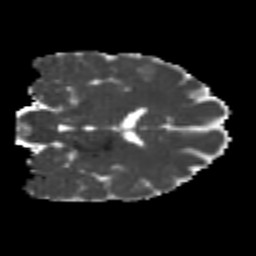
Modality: MD
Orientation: coronal
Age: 24
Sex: female
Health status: healthy
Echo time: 0.074 s